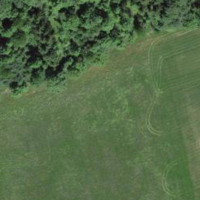
EUNIS habitat code: 52
Species observed at this site:
Anthoxanthum odoratum